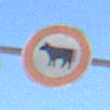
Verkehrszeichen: VerbotViehtrieb
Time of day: MorningAfternoon
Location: Outdoor (Urban)
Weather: Clear
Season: NotSpecified
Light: Natural